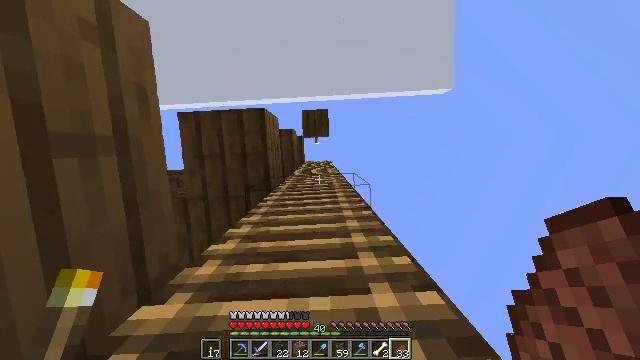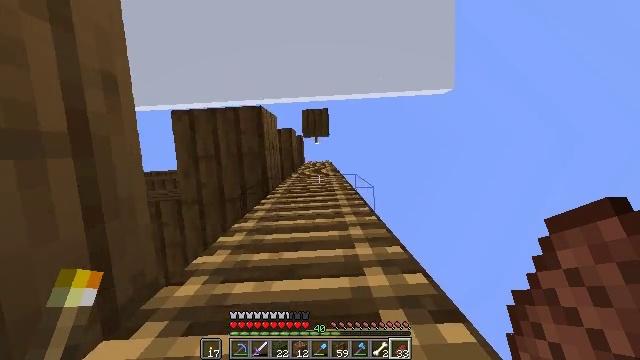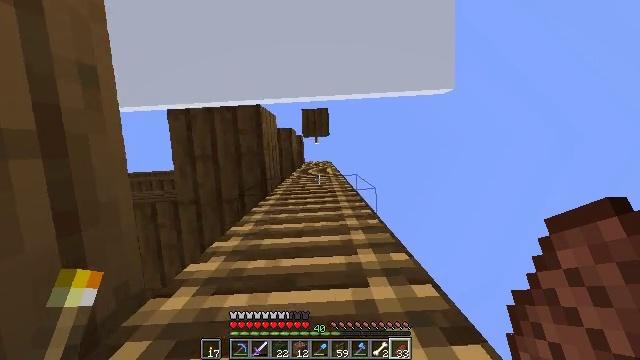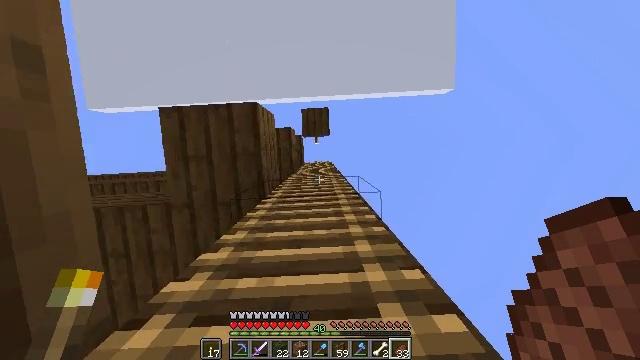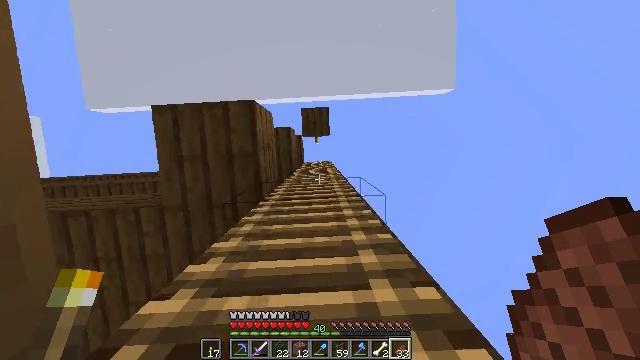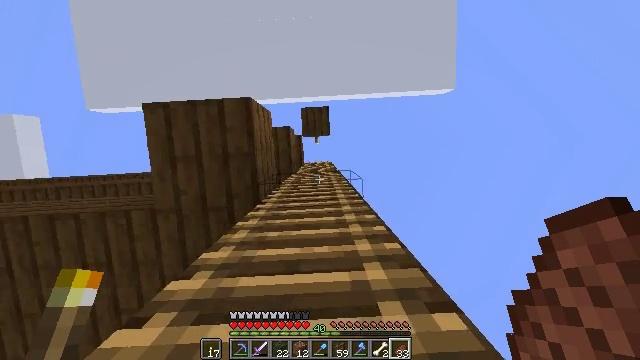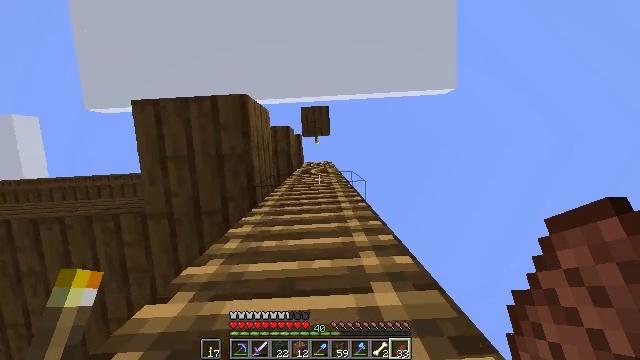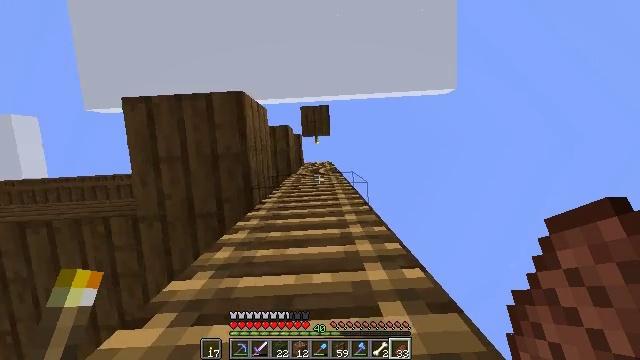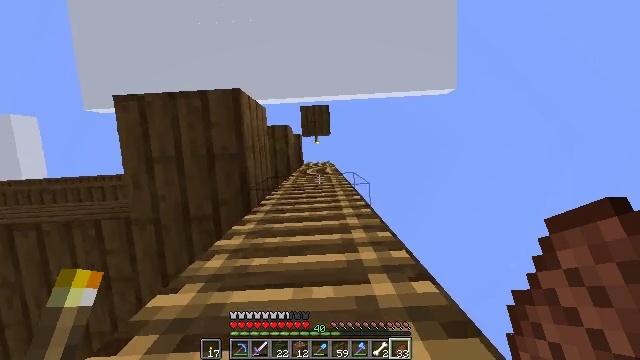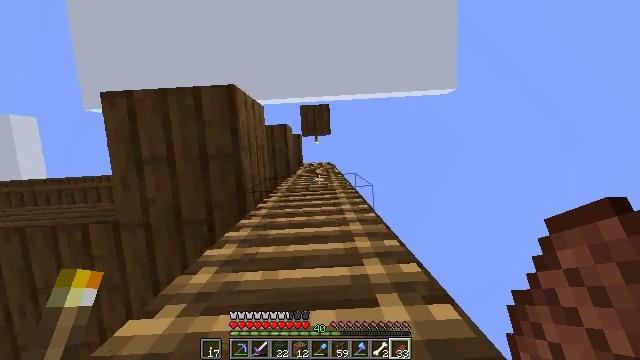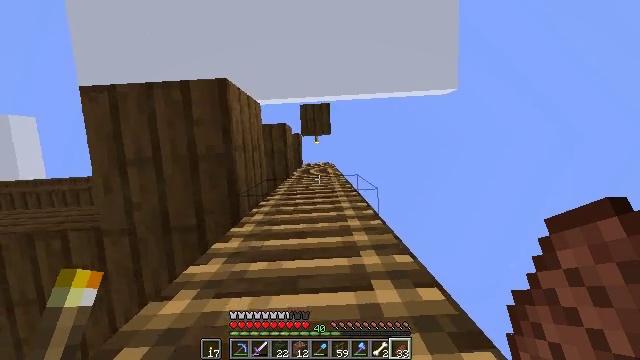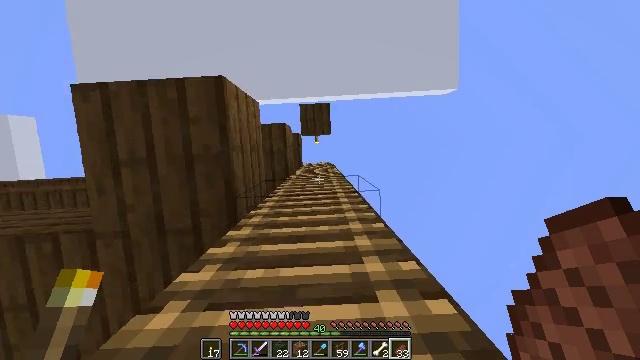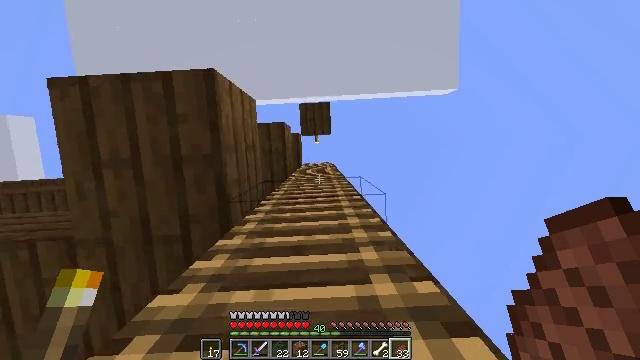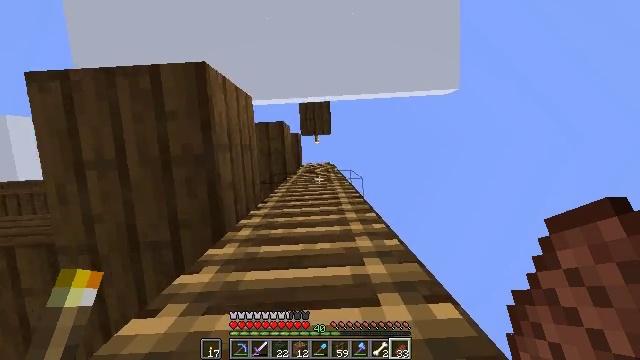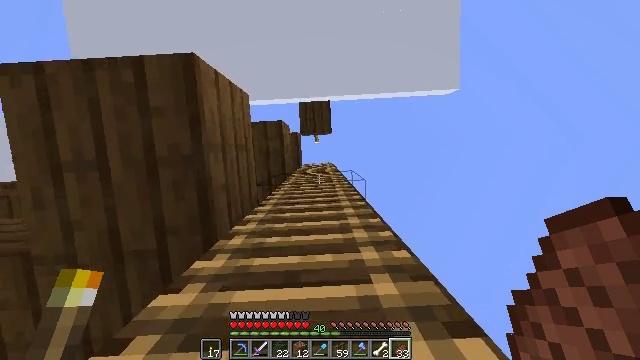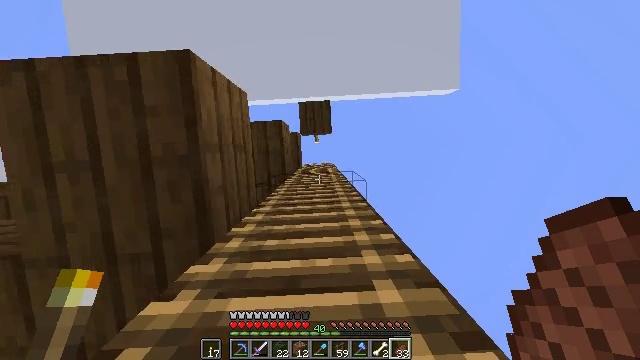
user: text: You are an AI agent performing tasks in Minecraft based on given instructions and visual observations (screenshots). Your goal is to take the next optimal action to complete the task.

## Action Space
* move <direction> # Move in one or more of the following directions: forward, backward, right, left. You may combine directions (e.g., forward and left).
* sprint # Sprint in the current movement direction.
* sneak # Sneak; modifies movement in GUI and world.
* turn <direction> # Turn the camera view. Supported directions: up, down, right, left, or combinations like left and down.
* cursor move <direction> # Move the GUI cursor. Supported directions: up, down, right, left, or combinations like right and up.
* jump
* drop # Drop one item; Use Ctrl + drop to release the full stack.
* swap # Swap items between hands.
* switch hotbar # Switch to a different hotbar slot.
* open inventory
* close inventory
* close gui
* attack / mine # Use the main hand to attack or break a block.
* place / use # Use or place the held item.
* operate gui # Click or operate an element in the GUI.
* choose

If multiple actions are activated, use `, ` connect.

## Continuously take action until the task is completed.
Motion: motion action
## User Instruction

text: Create spruce planks using spruce logs.
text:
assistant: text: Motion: move forward, sprint, jump
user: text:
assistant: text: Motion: move forward, sprint, jump
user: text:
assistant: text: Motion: move forward, jump
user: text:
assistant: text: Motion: move forward, jump
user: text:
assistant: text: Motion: move forward, jump
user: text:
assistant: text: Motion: move forward, sprint, jump
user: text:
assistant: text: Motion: move forward, sprint, jump
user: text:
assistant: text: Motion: move forward, sprint, jump
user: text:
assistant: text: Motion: move forward, jump
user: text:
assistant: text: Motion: move forward, jump
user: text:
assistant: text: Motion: move forward, jump
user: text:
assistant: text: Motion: move forward, jump
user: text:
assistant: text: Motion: move forward, sprint, jump
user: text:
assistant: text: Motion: move forward, sprint, jump
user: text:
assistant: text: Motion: move forward, sprint, jump
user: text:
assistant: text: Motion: move forward, jump
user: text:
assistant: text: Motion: move forward, jump
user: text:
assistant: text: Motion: move forward, jump
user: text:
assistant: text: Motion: move forward, sprint, jump
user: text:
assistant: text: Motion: move forward, sprint, jump
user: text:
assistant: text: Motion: move forward, sprint, jump
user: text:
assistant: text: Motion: move forward, jump
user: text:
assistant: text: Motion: move forward, jump
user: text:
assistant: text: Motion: move forward, jump
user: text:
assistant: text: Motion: move forward, jump
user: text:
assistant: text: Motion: move forward, jump
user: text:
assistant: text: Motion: move forward, sprint, jump
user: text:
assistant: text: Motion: move forward, sprint, jump
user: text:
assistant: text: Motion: move forward, sprint, jump
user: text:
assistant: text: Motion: move forward, jump